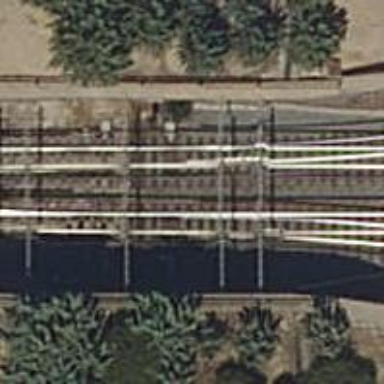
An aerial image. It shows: Railway switch.